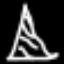
Label: The Eiffel Tower